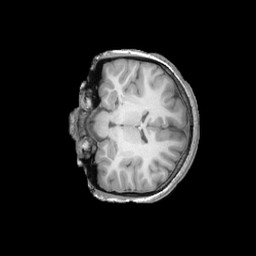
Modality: T1w
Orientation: coronal
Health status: ill
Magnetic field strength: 3 T